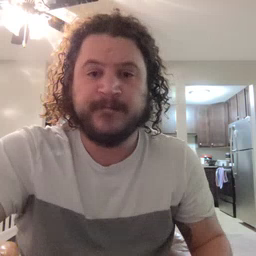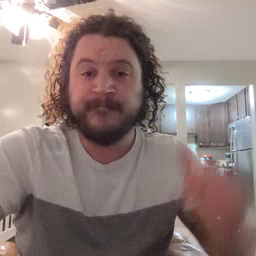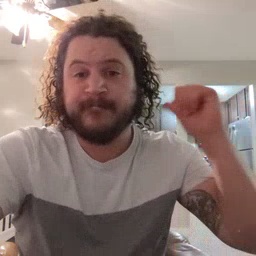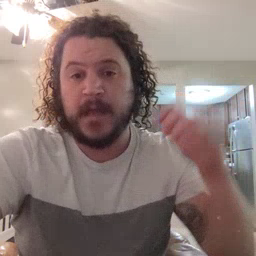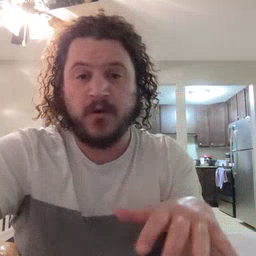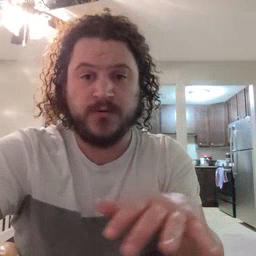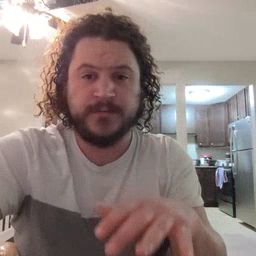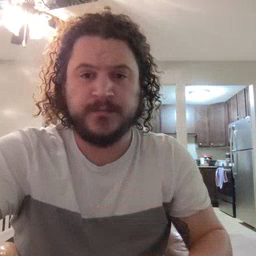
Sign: backyard